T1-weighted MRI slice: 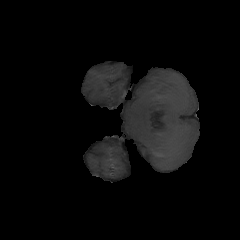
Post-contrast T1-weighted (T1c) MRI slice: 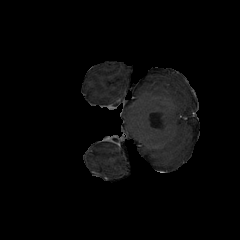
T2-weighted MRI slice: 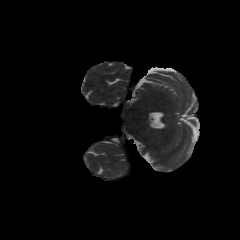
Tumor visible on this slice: no